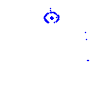
Particle: kaon